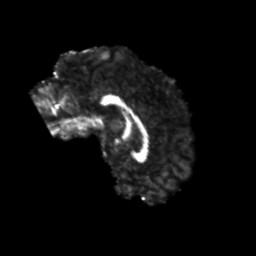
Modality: FA
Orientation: sagittal
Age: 21
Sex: female
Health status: healthy
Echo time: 0.074 s